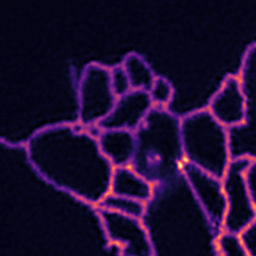
Label: Super-resolution ER image